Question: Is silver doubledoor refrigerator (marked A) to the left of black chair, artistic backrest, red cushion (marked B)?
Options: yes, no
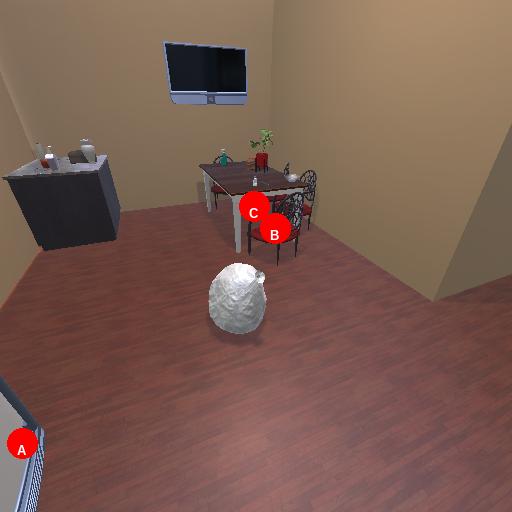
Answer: yes